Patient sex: M
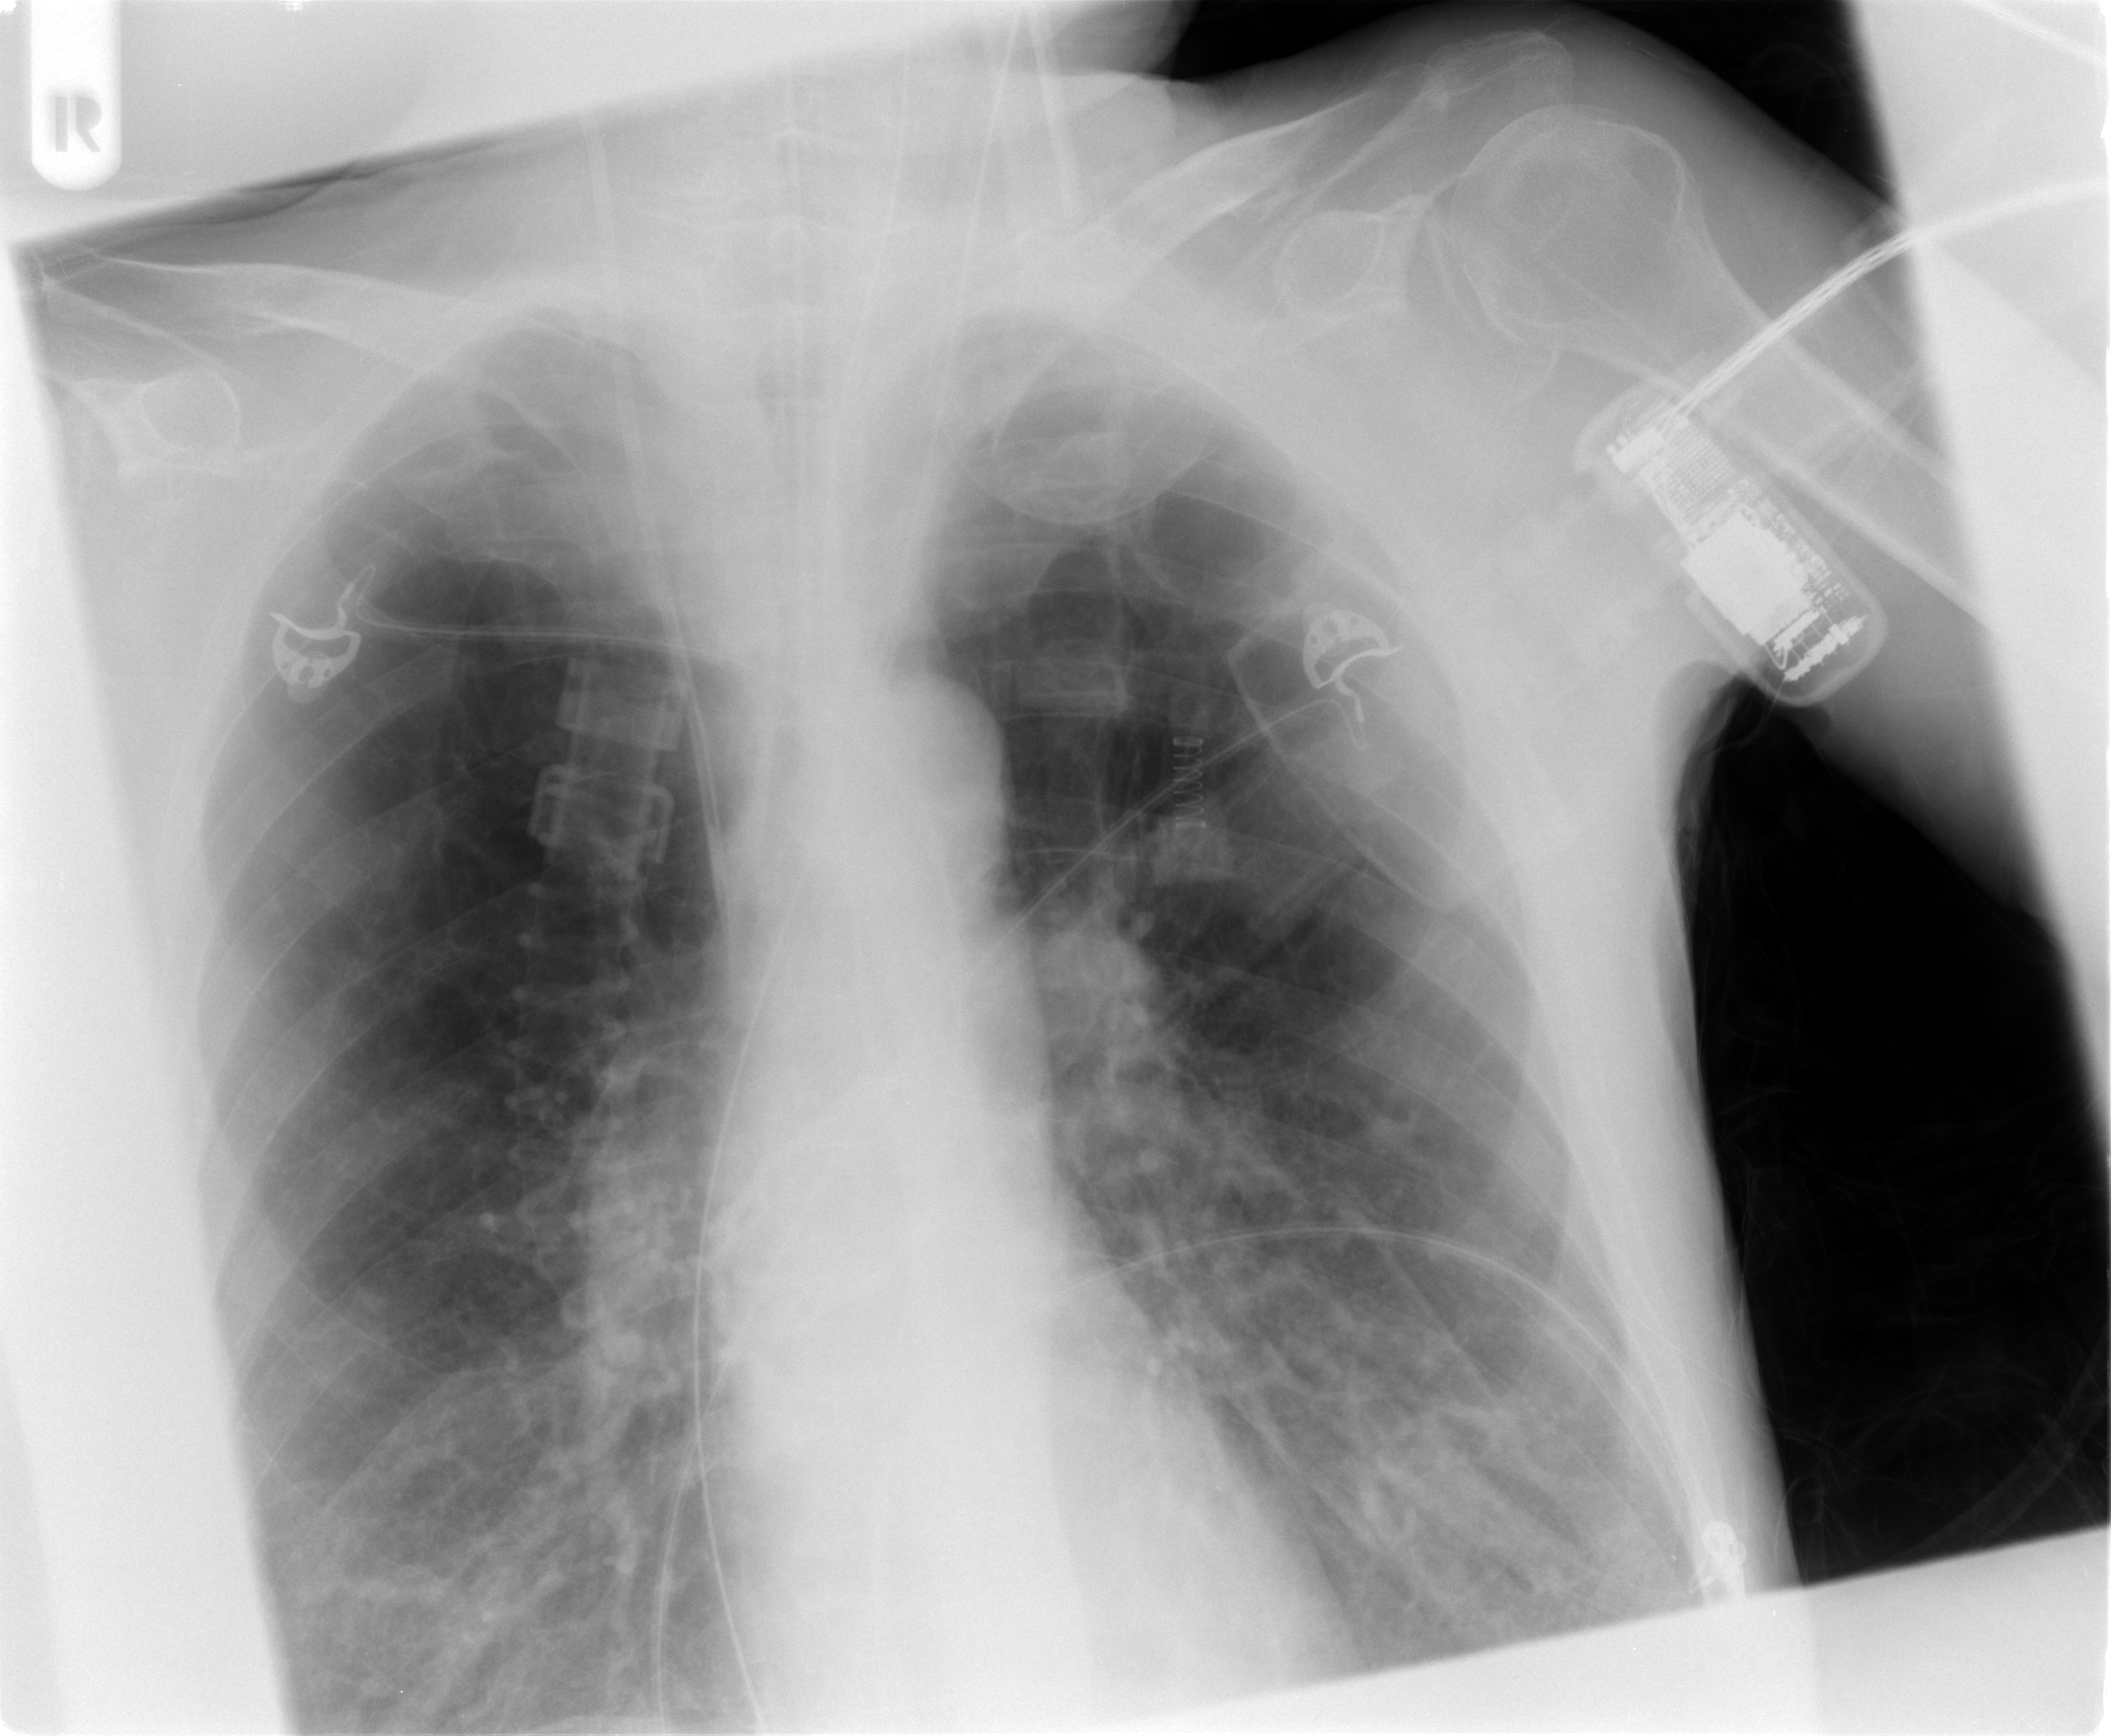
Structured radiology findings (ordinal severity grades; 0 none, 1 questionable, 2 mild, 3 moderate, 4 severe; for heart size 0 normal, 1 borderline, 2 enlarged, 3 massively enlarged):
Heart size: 0
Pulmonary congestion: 0
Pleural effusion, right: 0
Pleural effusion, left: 0
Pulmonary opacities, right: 1
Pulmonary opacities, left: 2
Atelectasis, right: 2
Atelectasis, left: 0